Question: I have a very large temporal data set showing power outages for the entire US over a 2-year span. I want to calculate the duration of an outage using distinct records from 4 columns. The '0' value for CustomersOut is seen as reset.
Example:
'''
Utility1, State1, County1, City1, 1500, 0, 2017-12-28 12:25:00
Utility1, State1, County1, City1, 1500, 50, 2018-01-01 03:25:00
Utility1, State1, County1, City1, 1500, 65, 2018-01-01 03:36:00
Utility1, State1, County1, City1, 1500, 40, 2018-01-01 03:55:00
Utility1, State1, County1, City1, 1500, 0, 2018-01-01 04:34:00
'''
This means in City1, there were 50 customers out for 11 min, 65 out for 19 min, and 40 out for 39 min, for a total of 55.75 customer hours out.
Desired Result:
'''
Utility1, State1, County1, City1, 1500, 0, 2017-12-28 12:25:00, NULL
Utility1, State1, County1, City1, 1500, 50, 2018-01-01 03:25:00, 00:11.00
Utility1, State1, County1, City1, 1500, 65, 2018-01-01 03:36:00, 00:19.00
Utility1, State1, County1, City1, 1500, 40, 2018-01-01 03:55:00, 00:39.00
Utility1, State1, County1, City1, 1500, 0, 2018-01-01 04:34:00, NULL
'''

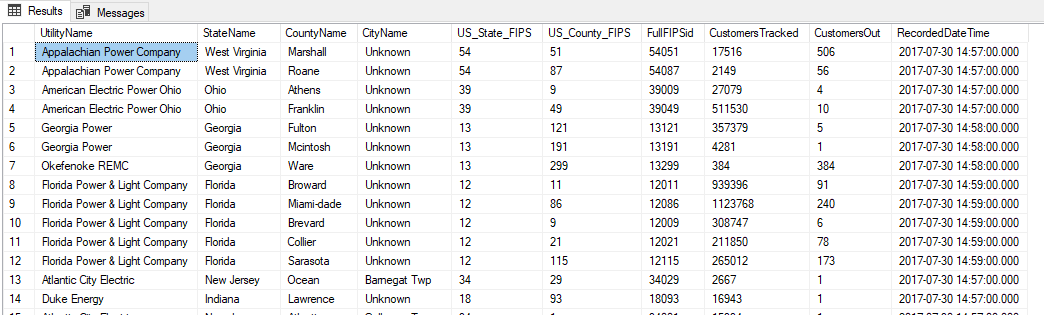
Answer: You could start with a subquery that computes the difference between the current record and the next one. Then, the outer query filters on records that correspond to power outages and aggregates:
'''
select
UtilityName,
StateName,
CountyName,
CityName,
sum(CustomersOut) CustomersOut,
sum(MinutesOut) MinutesOut,
sum(CustomersOut * MinutesOut) / 60.0 CustomersHoursOut
from (
select
UtilityName,
StateName,
CountyName,
CityName,
CustomersOut,
datediff(
minute,
RecordedDateTime,
lead(RecordedDateTime) over(
partition by UtilityName, StateName, CountyName, CityName
order by RecordedDateTime
)
) MinutesOut
from mytable
) t
where CustomersOut > 0
group by
UtilityName,
StateName,
CountyName,
CityName
'''
<URL>:
The information that you want can be generated from the inner query:
'''
select
t.*,
case when CustomersOut > 0
then datediff(
minute,
RecordedDateTime,
lead(RecordedDateTime) over(
partition by UtilityName, StateName, CountyName, CityName
order by RecordedDateTime
)
)
end MinutesOut
from mytable t
'''
<URL>: